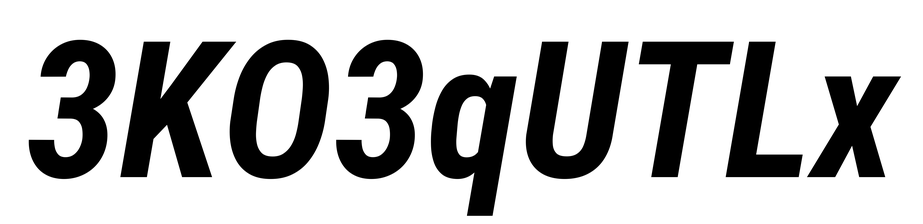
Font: Roboto-Italic_Condensed_Bold_Italic